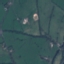
Land use / land cover: Pasture